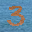
Label: 3